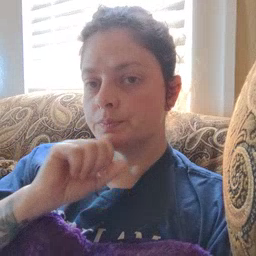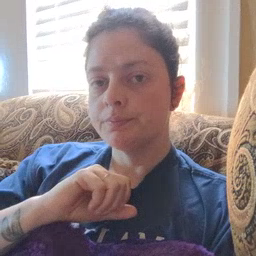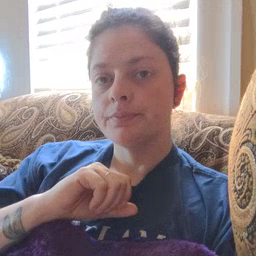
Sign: icecream